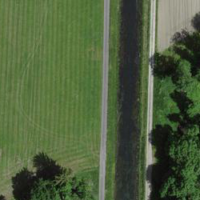
EUNIS habitat code: 52
Species observed at this site:
Tachybaptus ruficollis
Alcedo atthis
Linaria cannabina
Troglodytes troglodytes
Anthus spinoletta
Passer domesticus
Falco peregrinus
Fringilla coelebs
Buteo buteo
Phalacrocorax carbo
Circus aeruginosus
Gallinula chloropus
Cygnus olor
Ardea alba
Parus major
Erithacus rubecula
Sitta europaea
Garrulus glandarius
Cinclus cinclus
Picus viridis
Corvus corax
Motacilla alba
Bubulcus ibis